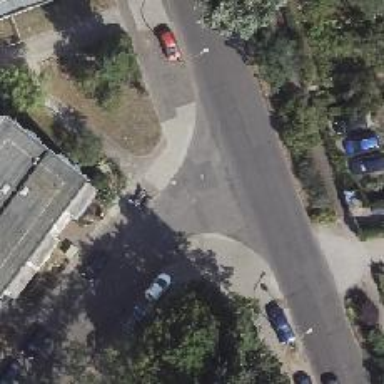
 with the right one having asphalt surface and the left one with concrete. Parallel parking lanes are available on both sides of the road."